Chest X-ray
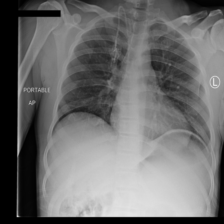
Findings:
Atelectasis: negative
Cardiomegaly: negative
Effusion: negative
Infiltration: negative
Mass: negative
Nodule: negative
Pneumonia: negative
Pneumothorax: negative
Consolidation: negative
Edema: negative
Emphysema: negative
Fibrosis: negative
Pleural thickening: negative
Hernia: negative